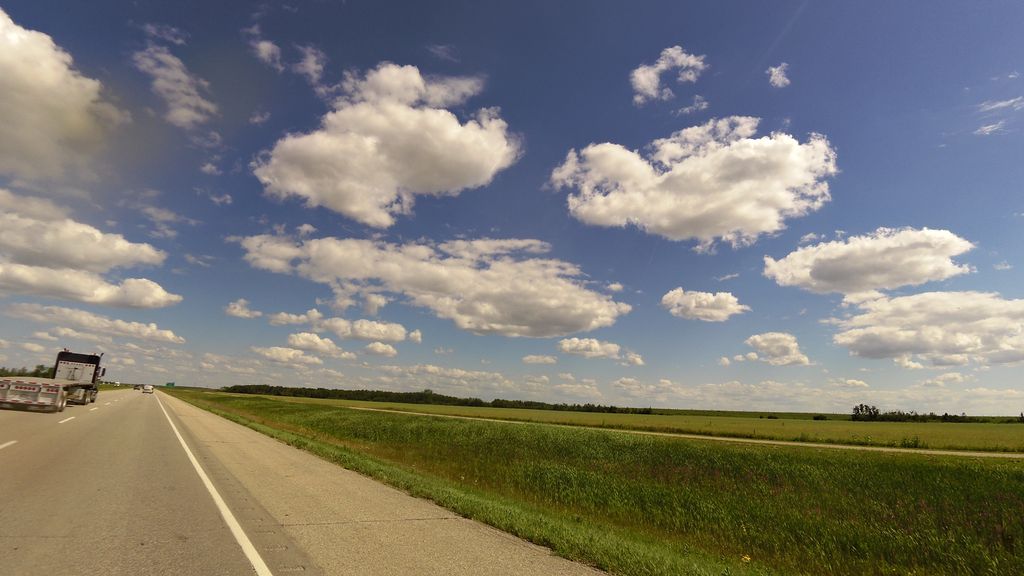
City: winnipeg